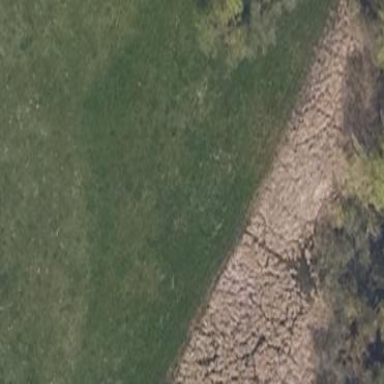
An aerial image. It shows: Wetland area characterized by wet meadow.